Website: apple
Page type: billing-address
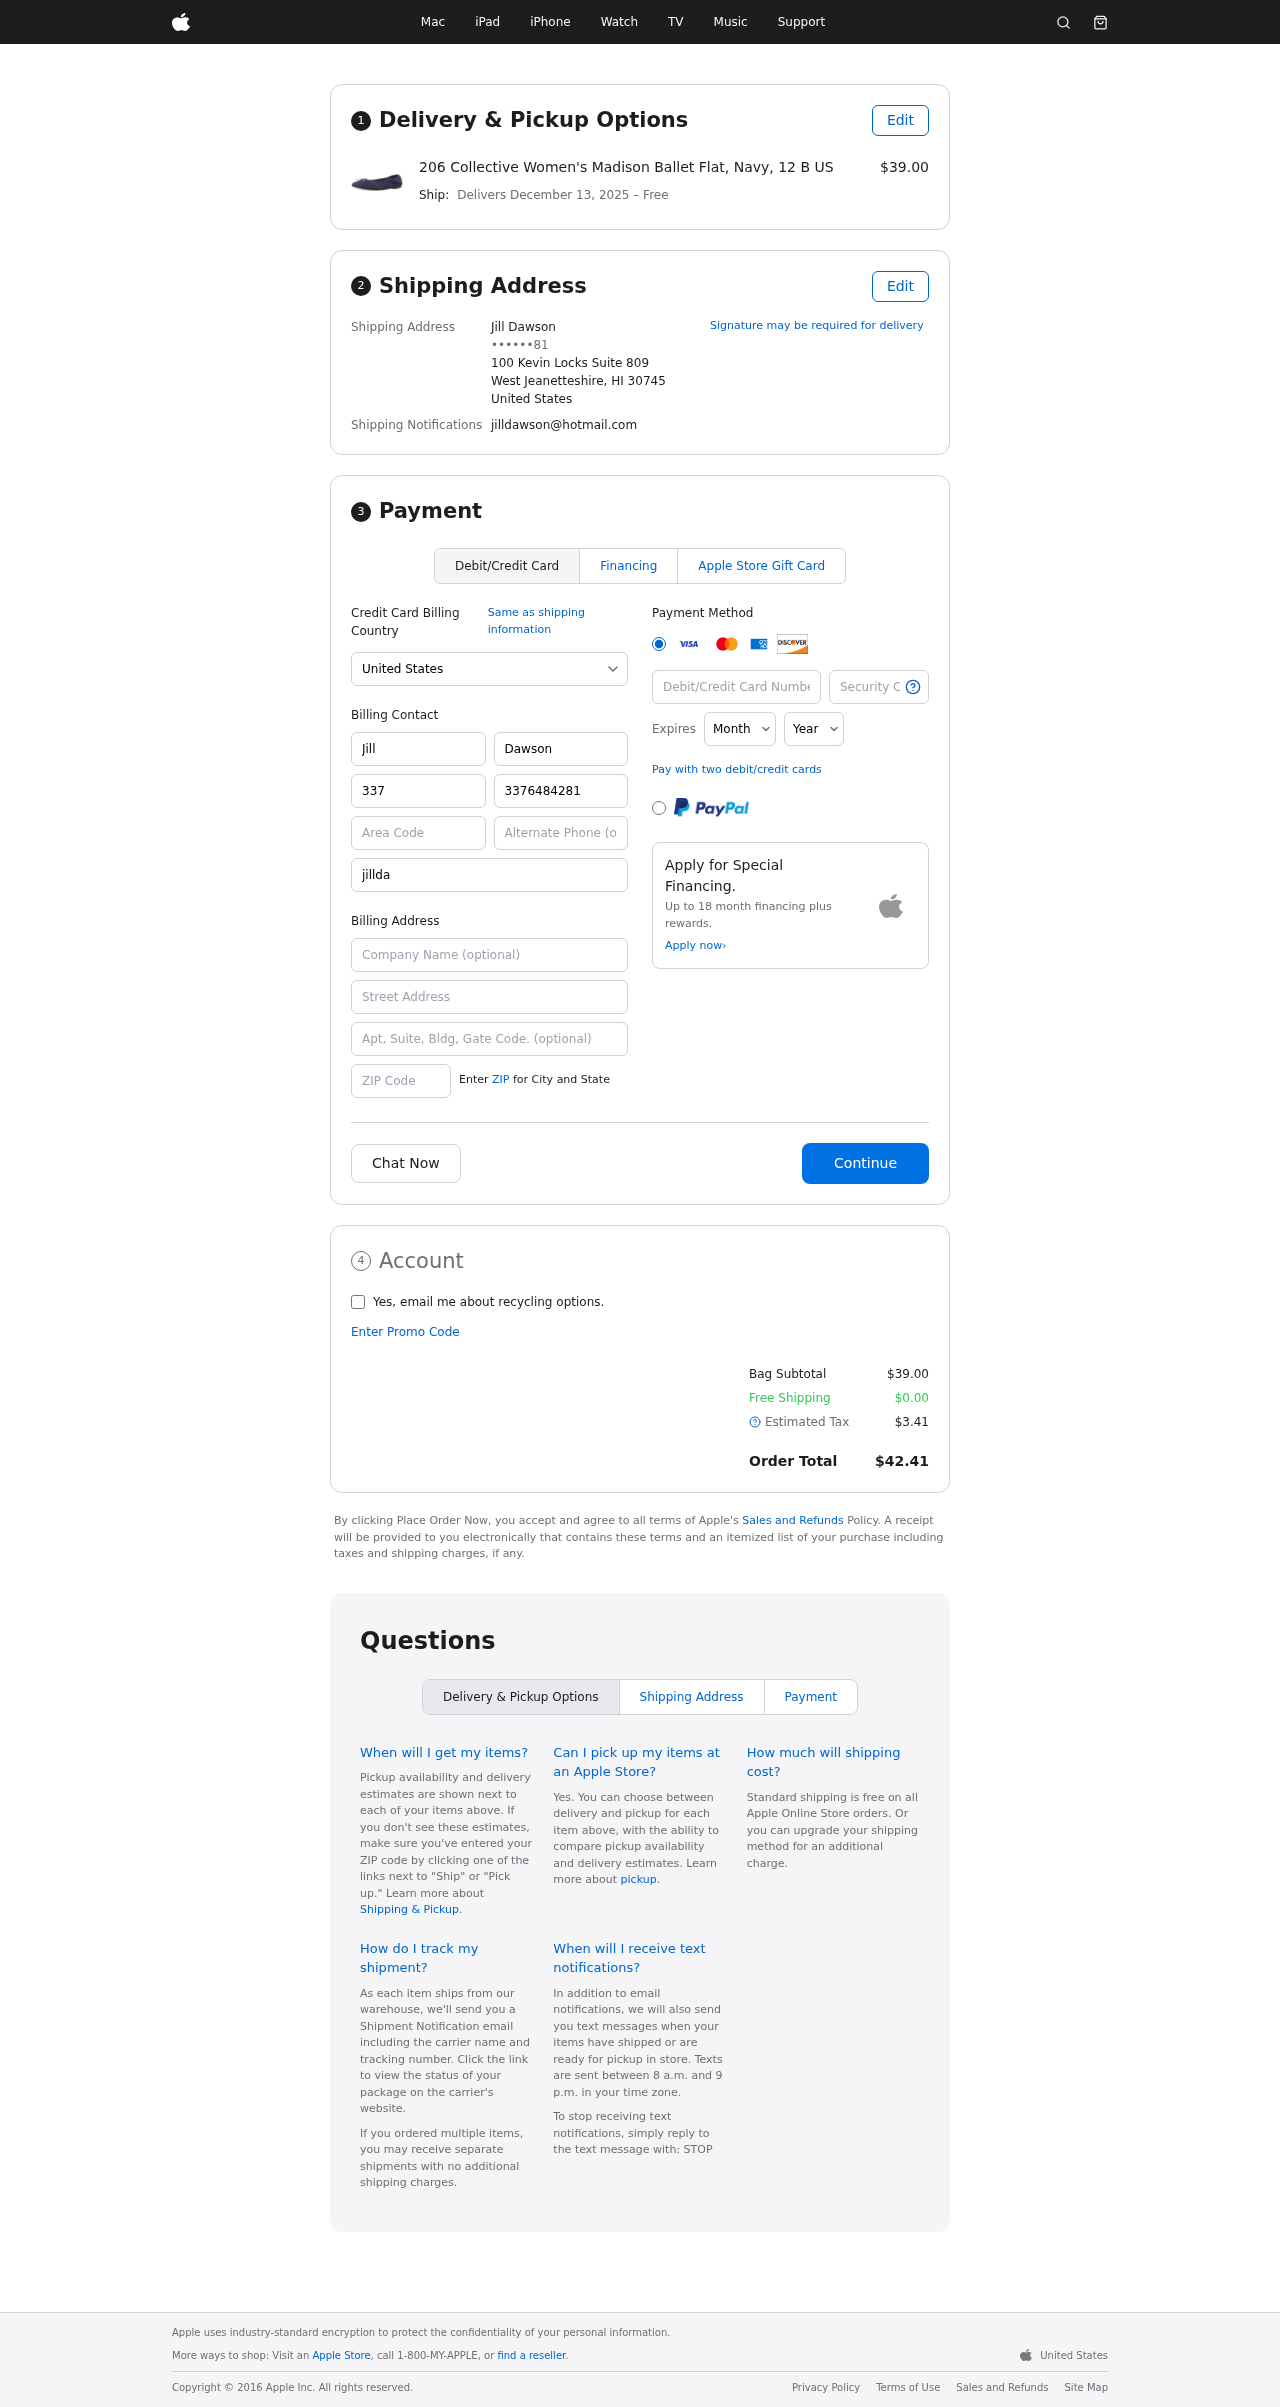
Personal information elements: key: PII_CARD_CVV
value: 388
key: PII_CARD_EXPIRY_MONTH
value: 05
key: PII_CARD_EXPIRY_YEAR
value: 29
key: PII_CARD_NUMBER
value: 4068 8811 5270 2142
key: PII_CITY_STATE_ZIP
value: West Jeanetteshire, HI 30745
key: PII_COUNTRY
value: United States
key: PII_EMAIL
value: jilldawson@hotmail.com
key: PII_FULLNAME
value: Jill Dawson
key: PII_STREET
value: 100 Kevin Locks Suite 809
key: PII_PHONE_MASKED
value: ••••••81
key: PII_BILLING_FIRSTNAME
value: Jill
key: PII_BILLING_LASTNAME
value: Dawson
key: PII_BILLING_PHONE_AREA
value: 337
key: PII_BILLING_PHONE
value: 3376484281
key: PII_BILLING_EMAIL
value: jilldawson@hotmail.com
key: PII_BILLING_COMPANY
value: Parks Group
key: PII_BILLING_STREET
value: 100 Kevin Locks Suite 809
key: PII_BILLING_STREET2
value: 980 Ryan Ranch
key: PII_BILLING_POSTCODE
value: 30745
Product elements: key: PRODUCT1_NAME
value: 206 Collective Women's Madison Ballet Flat, Navy, 12 B US
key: PRODUCT1_PRICE
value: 39
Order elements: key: ORDER_DELIVERY_DATE
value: December 13, 2025
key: ORDER_SUBTOTAL
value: $39.00
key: ORDER_SHIPPING_COST
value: $0.00
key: ORDER_TAX
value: $3.41
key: ORDER_TOTAL
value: $42.41